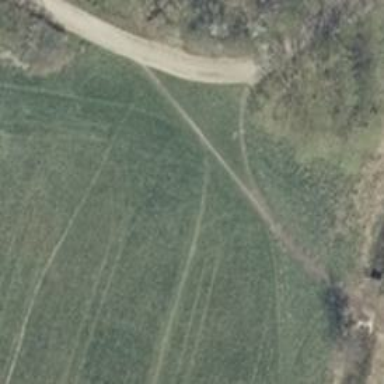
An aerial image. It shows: Ground path.